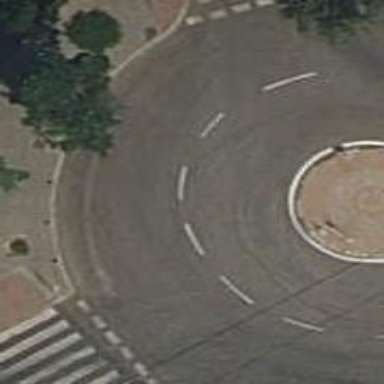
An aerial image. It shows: Roundabout on residential road.